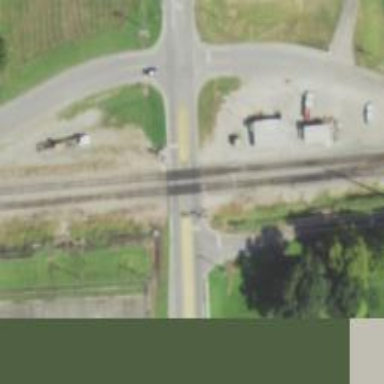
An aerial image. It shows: Abandoned railway siding.